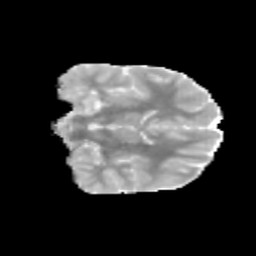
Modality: MD
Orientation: coronal
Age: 11
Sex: male
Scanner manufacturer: siemens
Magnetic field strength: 3 T
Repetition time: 3.8 s
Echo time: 0.07 s